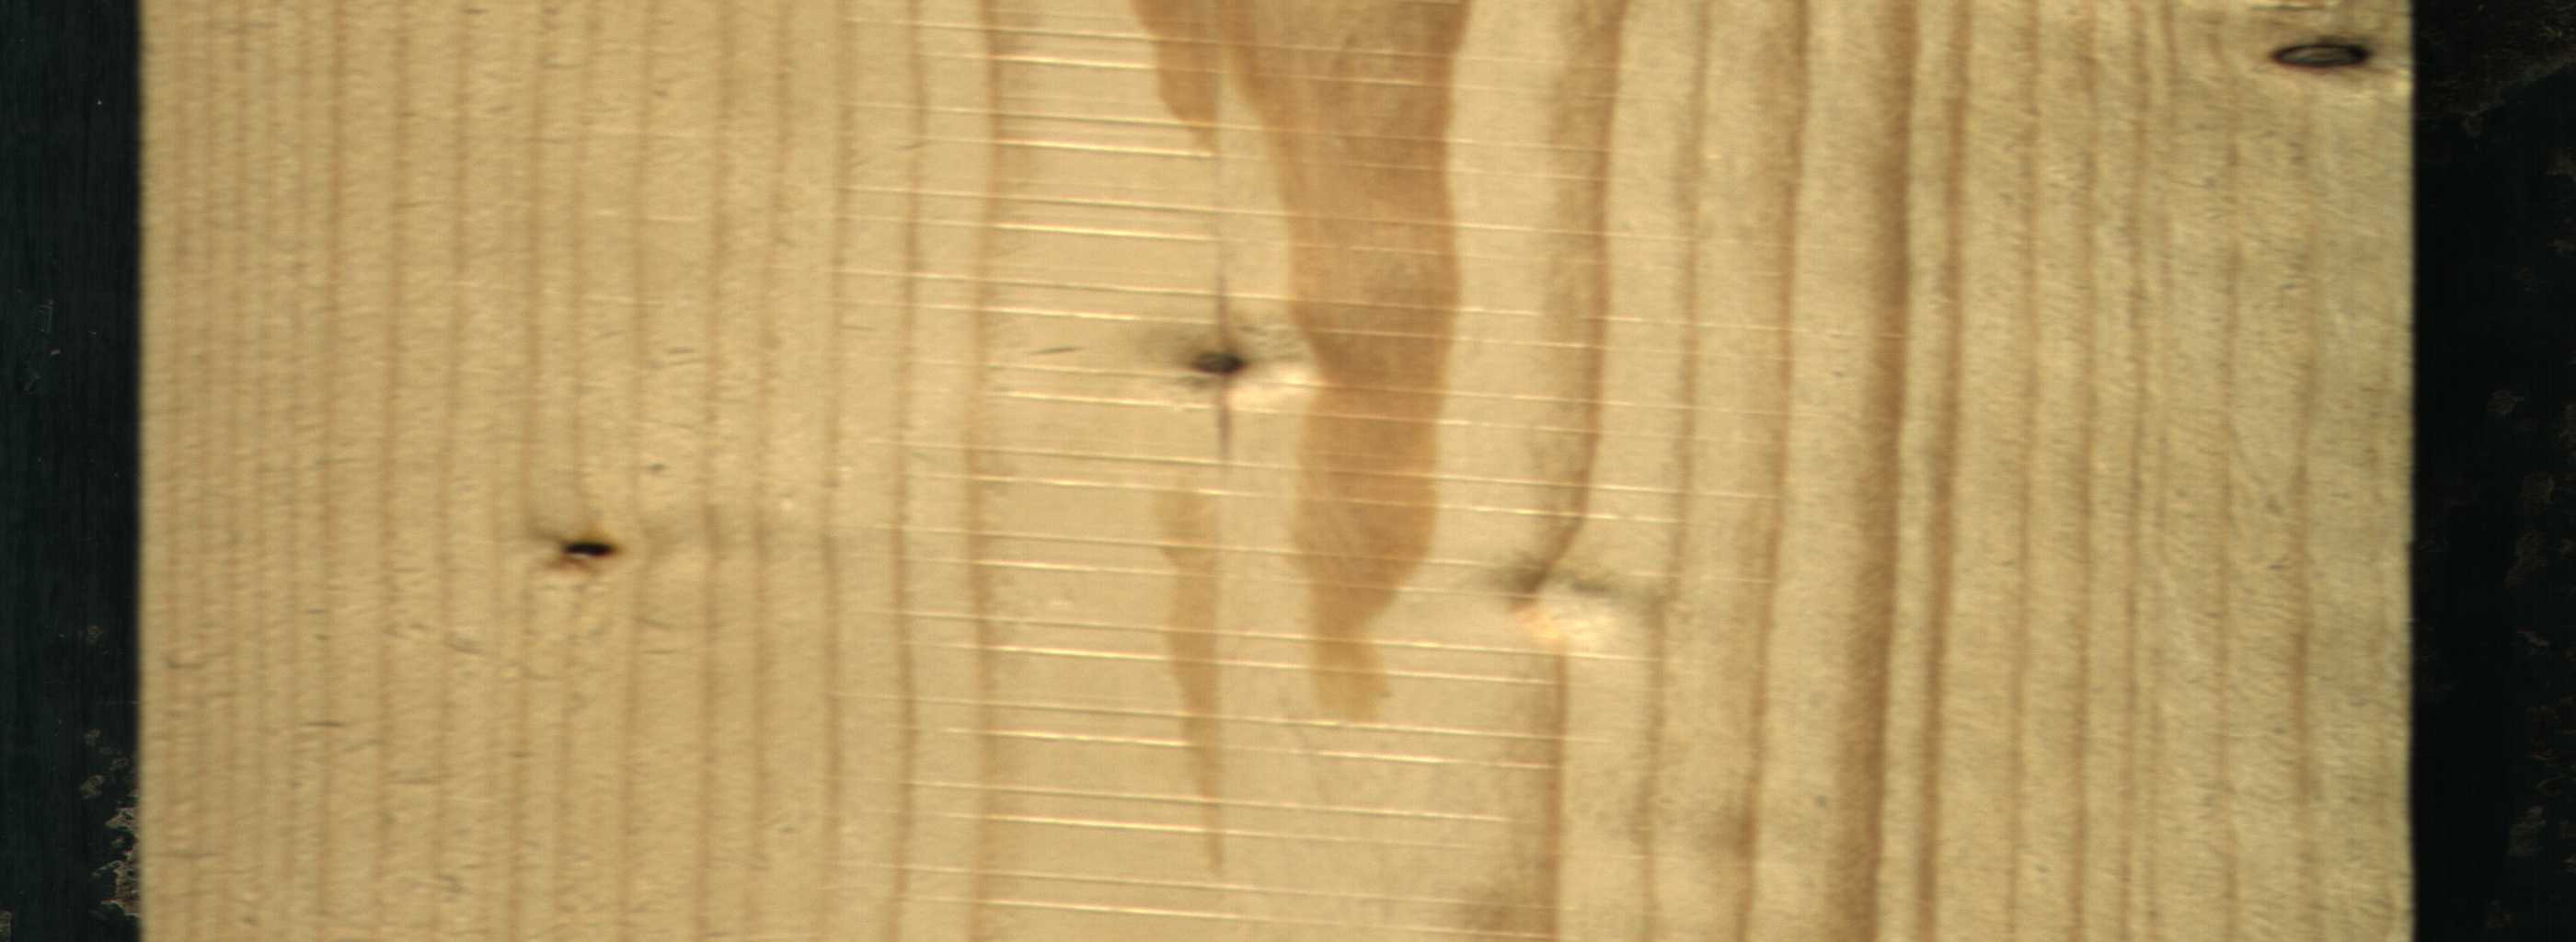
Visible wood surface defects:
Dead_Knot
Dead_Knot
Live_Knot